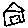
Label: house